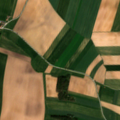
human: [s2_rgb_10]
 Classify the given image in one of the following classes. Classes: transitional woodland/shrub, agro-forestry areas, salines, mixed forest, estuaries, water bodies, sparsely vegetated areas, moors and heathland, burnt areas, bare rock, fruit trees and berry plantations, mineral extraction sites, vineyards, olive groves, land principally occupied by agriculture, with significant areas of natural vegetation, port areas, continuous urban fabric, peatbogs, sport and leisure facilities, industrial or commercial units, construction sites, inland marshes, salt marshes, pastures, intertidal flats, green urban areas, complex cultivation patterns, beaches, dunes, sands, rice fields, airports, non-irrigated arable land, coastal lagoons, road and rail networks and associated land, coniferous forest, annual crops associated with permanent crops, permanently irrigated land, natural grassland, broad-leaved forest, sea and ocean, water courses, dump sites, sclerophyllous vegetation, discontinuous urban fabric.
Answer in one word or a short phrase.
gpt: discontinuous urban fabric, non-irrigated arable land